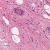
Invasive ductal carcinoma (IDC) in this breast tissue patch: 0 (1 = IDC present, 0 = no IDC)